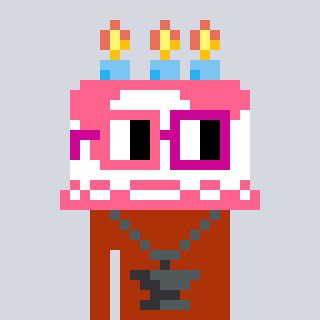
a pixel art character with square pink and red glasses, a cake-shaped head and a hotbrown-colored body on a cool background